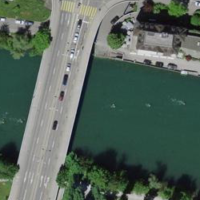
EUNIS habitat code: 57
Species observed at this site:
Torilis japonica
Alcedo atthis
Cyanistes caeruleus